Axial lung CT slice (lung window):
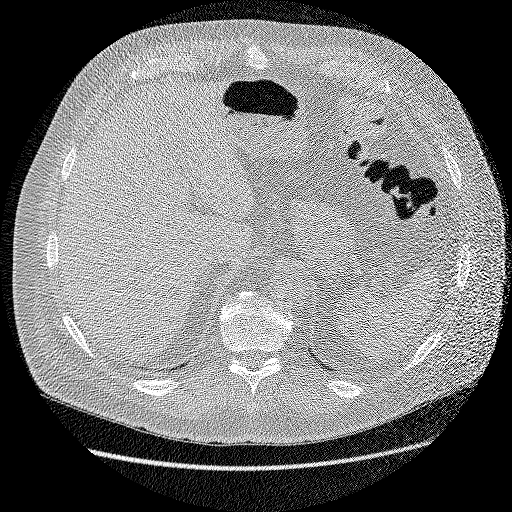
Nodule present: no